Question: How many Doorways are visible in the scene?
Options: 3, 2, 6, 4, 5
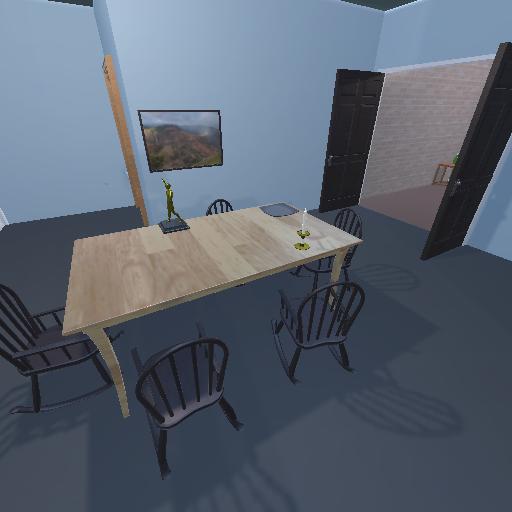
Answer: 3